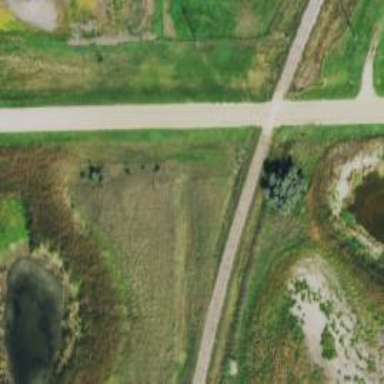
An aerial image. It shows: Abandoned railway.